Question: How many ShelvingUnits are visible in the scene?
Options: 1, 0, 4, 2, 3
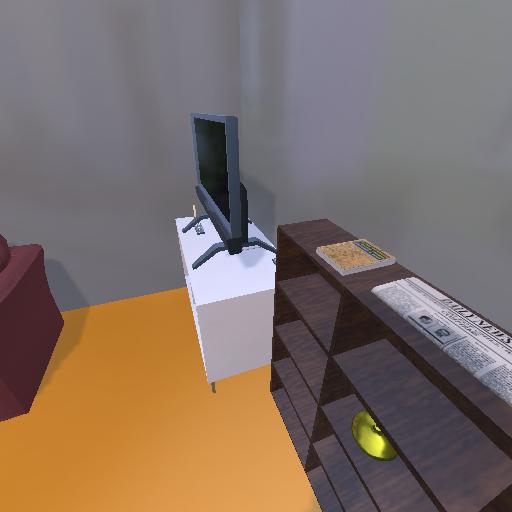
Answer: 1